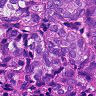
Metastatic tissue present: yes